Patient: sex M, age 69
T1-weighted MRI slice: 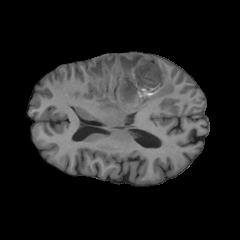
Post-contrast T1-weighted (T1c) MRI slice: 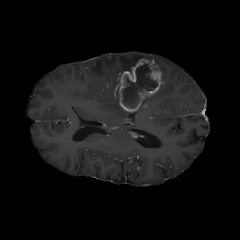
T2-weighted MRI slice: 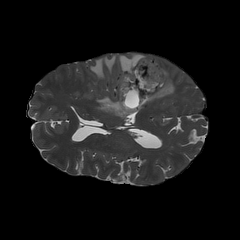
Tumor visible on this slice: yes
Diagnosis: Glioblastoma, IDH-wildtype
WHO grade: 4